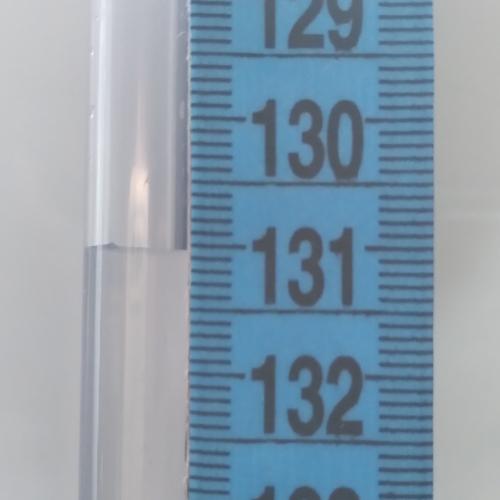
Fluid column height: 131.0 cm